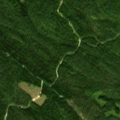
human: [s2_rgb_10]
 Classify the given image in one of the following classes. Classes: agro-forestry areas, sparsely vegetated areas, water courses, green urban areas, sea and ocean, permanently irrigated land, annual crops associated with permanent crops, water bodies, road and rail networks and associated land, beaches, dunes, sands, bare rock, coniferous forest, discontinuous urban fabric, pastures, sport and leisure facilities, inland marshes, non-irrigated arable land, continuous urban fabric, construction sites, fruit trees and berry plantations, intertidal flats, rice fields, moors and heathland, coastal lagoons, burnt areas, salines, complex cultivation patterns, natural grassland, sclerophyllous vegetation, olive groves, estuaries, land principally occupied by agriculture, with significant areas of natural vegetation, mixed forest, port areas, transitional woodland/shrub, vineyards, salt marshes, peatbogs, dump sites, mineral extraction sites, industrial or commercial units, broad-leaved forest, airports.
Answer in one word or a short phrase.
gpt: coniferous forest, mixed forest